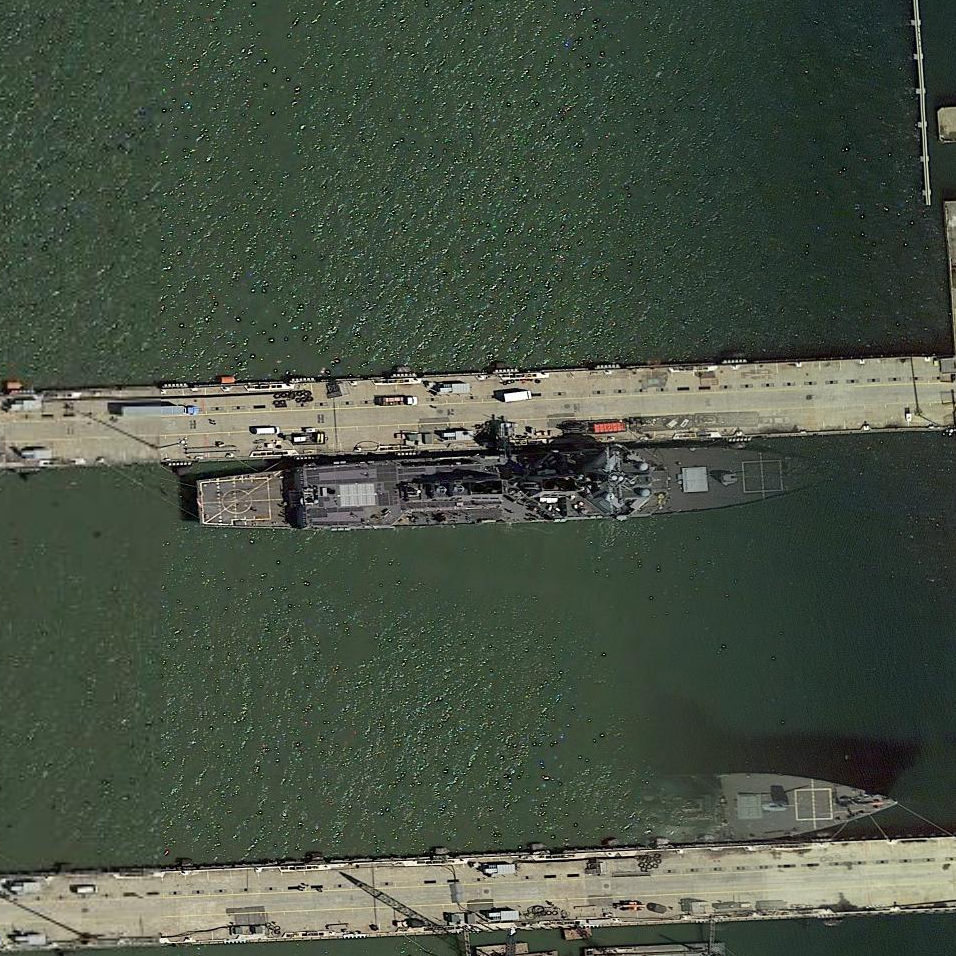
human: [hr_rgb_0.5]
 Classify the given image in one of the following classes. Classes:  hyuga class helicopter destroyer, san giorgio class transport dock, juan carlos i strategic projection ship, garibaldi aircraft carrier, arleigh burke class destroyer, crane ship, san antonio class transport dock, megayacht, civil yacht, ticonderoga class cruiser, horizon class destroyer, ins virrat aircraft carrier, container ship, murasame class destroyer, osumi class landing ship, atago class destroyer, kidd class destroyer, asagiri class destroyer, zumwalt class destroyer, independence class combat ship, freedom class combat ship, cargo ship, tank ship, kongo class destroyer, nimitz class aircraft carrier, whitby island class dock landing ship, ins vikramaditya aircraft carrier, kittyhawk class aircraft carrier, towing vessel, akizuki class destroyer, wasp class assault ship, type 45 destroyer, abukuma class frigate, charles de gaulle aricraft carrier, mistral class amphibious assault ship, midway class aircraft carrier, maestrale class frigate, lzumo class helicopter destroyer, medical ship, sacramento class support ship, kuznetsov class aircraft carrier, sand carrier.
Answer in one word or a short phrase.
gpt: Arleigh Burke class destroyer